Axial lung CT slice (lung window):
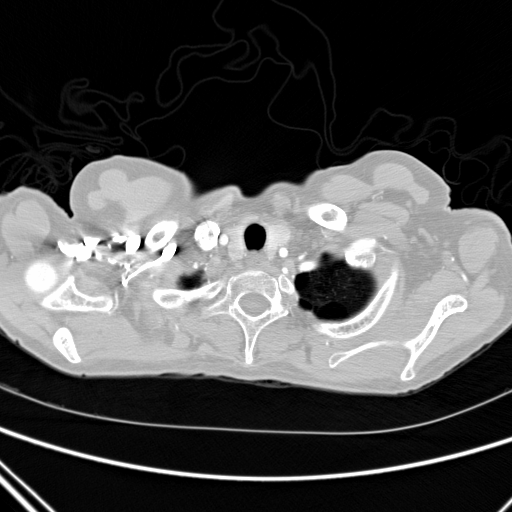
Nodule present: no